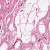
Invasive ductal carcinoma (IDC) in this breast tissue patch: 0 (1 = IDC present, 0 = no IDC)